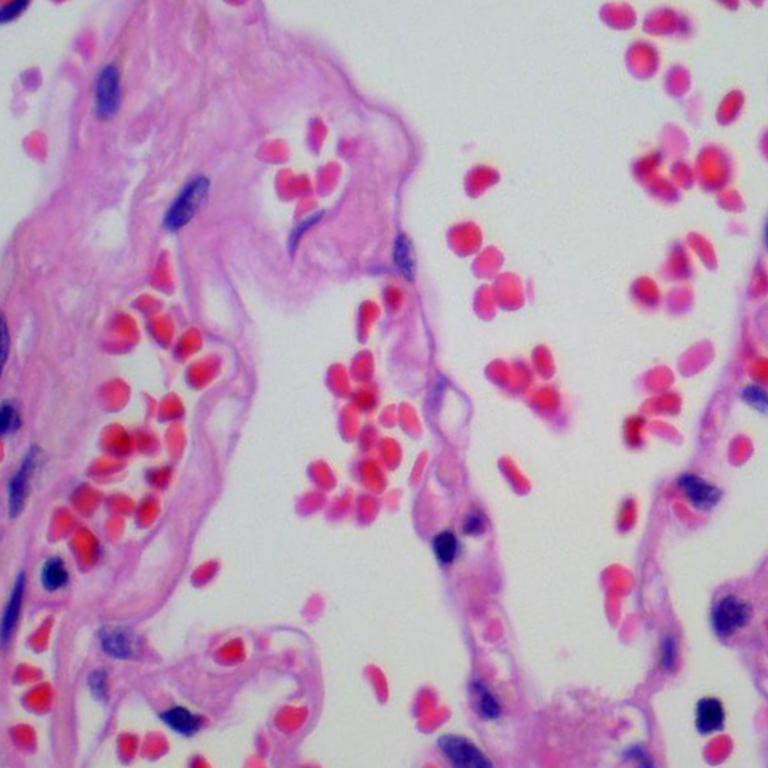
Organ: lung
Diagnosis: benign